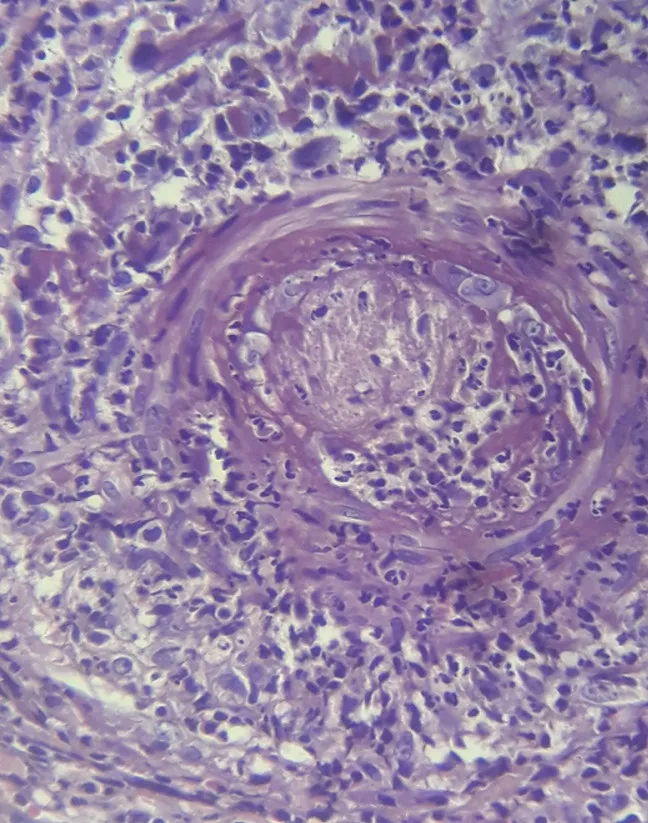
skin biopsy showing medium vessel necrotizing vasculitis at the dermo-hypodermic junction.
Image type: pathology (h&e)